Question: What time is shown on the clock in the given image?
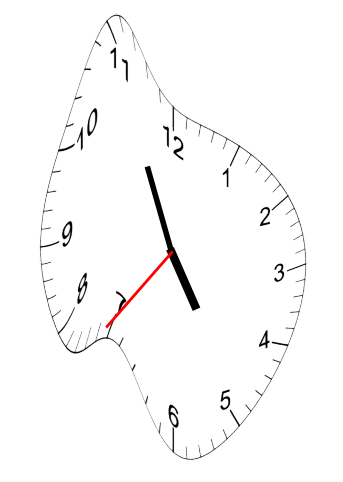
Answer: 04:55:36